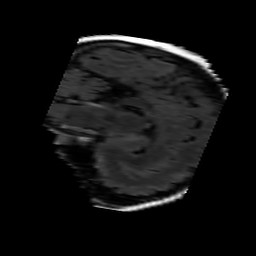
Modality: FLAIR
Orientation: sagittal
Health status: ill
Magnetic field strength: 3 T